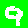
Digit: 9